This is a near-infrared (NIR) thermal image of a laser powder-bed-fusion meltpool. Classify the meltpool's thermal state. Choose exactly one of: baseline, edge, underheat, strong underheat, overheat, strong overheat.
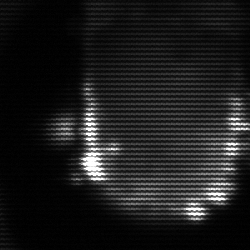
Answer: baseline